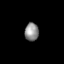
Tissue: skin
Cell type: Epithelial cells
Senescence score: 0.2352
Nuclear area (px): 244
Mean DAPI intensity: 142.439